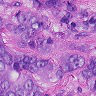
Metastatic tissue present: yes